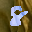
Label: 8